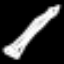
Label: pencil